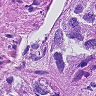
Metastatic tissue present: yes